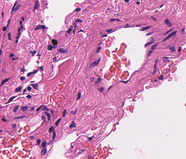
Tumor epithelial tissue: no
Tumor-associated stroma tissue: no
Normal tissue: yes